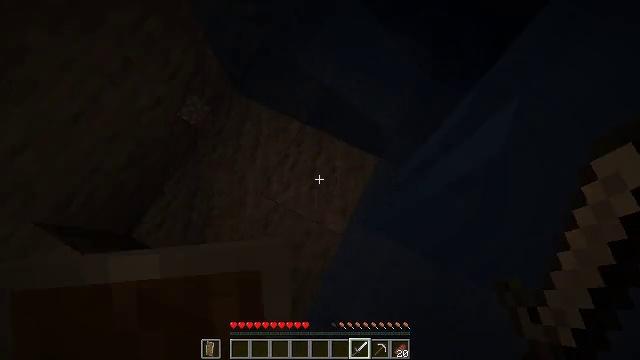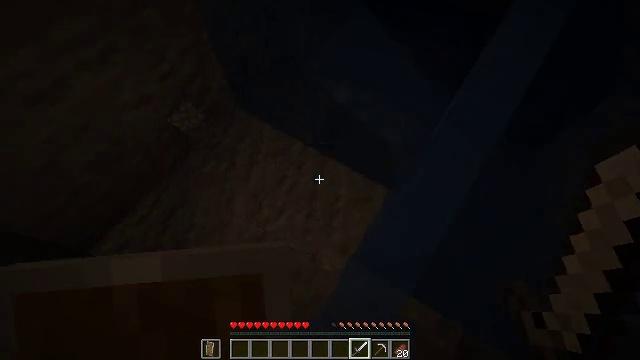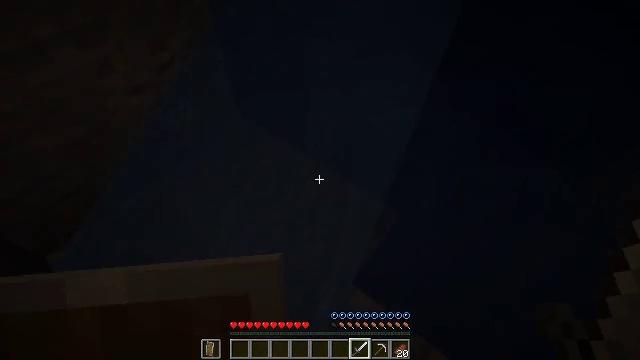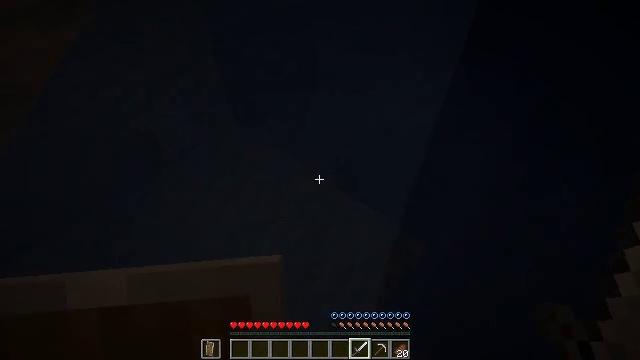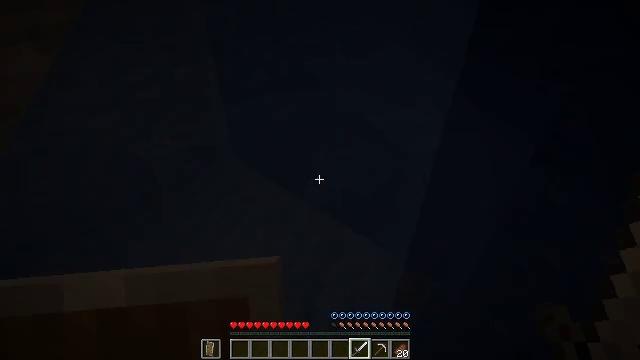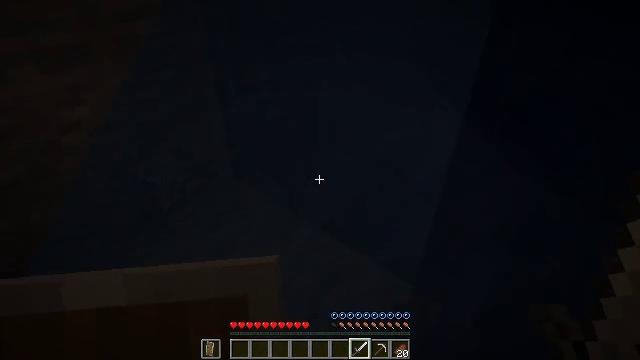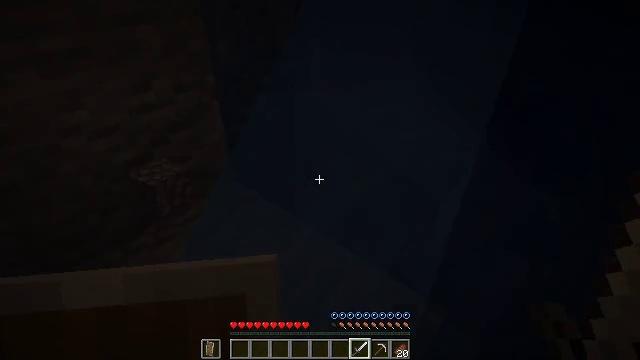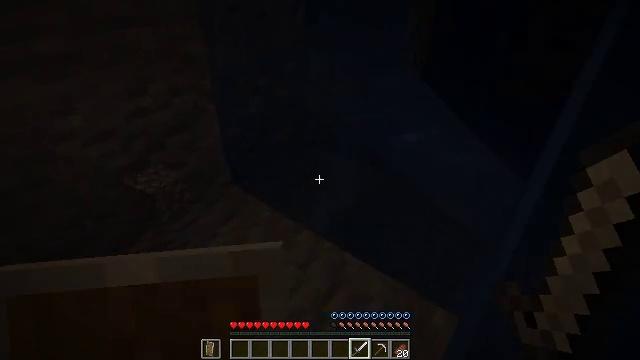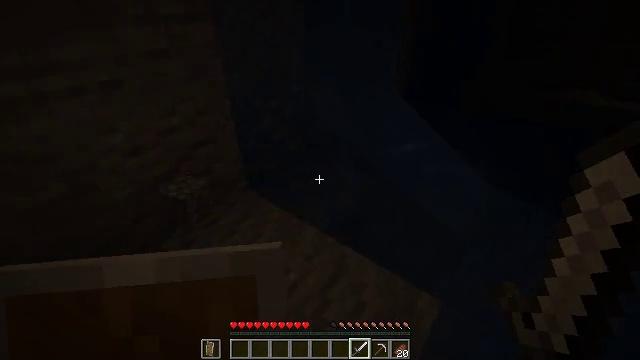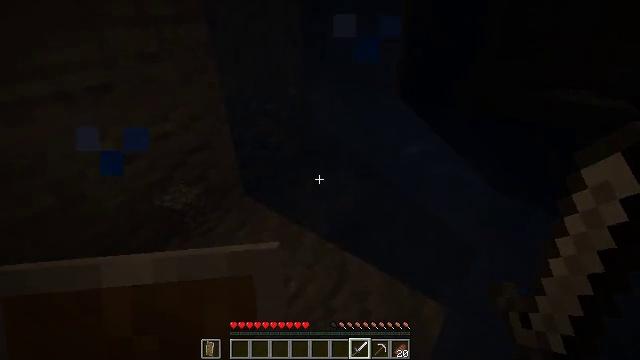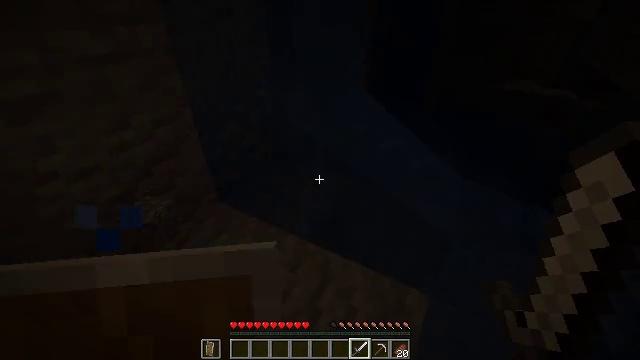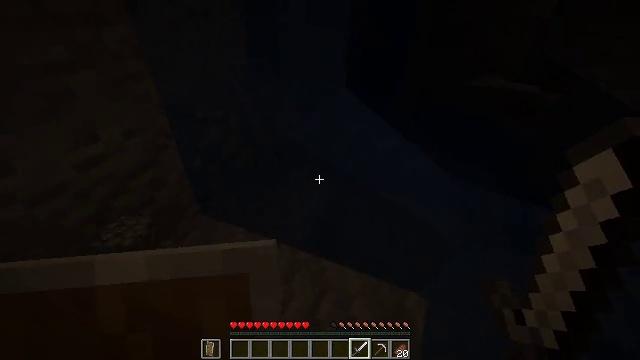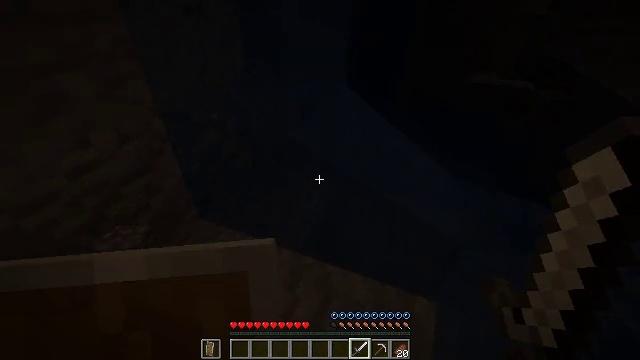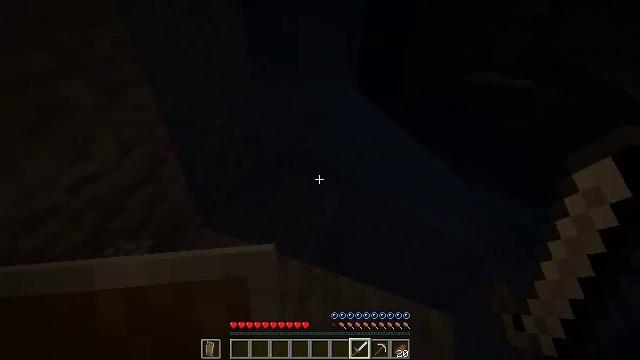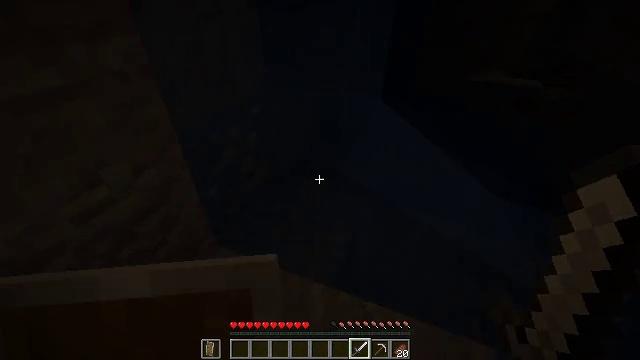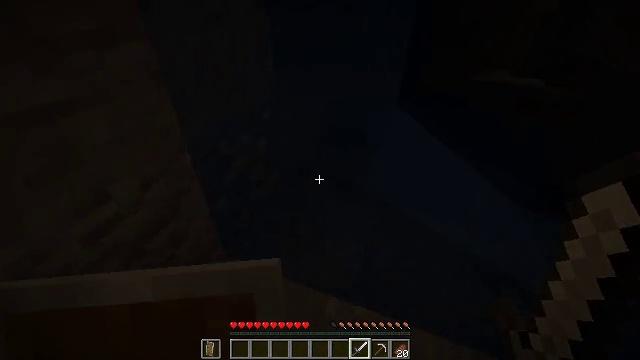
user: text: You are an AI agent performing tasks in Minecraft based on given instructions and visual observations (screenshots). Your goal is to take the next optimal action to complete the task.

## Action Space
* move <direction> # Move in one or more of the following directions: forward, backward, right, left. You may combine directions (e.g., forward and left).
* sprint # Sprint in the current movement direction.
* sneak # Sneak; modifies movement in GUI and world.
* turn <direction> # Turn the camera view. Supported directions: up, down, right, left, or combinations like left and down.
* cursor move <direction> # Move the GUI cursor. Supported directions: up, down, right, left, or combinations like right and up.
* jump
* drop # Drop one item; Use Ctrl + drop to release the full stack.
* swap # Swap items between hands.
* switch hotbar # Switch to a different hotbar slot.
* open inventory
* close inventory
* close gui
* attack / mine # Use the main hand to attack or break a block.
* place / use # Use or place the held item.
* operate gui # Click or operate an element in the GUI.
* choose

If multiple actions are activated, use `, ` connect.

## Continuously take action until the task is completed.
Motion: motion action
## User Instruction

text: Attack the spawner to disable it.
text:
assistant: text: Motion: turn left and up
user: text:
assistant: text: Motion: move left, turn left and up
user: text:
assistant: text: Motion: move left, turn left and up
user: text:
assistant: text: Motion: move left, turn up
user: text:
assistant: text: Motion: move left, turn up
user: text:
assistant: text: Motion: move left
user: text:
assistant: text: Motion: move forward and move left, turn right
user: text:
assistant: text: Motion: move forward and move left
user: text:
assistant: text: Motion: move forward and move left, turn right
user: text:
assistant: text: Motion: move forward and move left, turn right
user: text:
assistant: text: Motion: move forward and move left, turn right
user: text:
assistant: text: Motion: move forward and move left, turn right
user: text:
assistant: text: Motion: move forward and move left
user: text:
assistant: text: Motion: move forward and move left
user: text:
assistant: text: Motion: move forward and move left
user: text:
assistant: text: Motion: move forward and move left
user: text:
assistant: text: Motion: move forward and move left
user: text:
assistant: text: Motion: move forward, turn right
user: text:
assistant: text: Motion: move forward, turn right and down
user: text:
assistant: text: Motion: move forward, turn right and down
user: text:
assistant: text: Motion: move forward, turn right
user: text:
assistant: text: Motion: move forward and move right, turn right
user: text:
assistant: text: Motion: move forward and move right, turn right
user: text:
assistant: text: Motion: move forward and move right, turn right
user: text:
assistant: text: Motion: move forward and move right, turn right
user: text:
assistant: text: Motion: move forward and move right, turn right
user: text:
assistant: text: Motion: move forward and move right, turn right
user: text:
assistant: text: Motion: move forward and move right
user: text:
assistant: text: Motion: move forward and move right
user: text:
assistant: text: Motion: move forward and move right